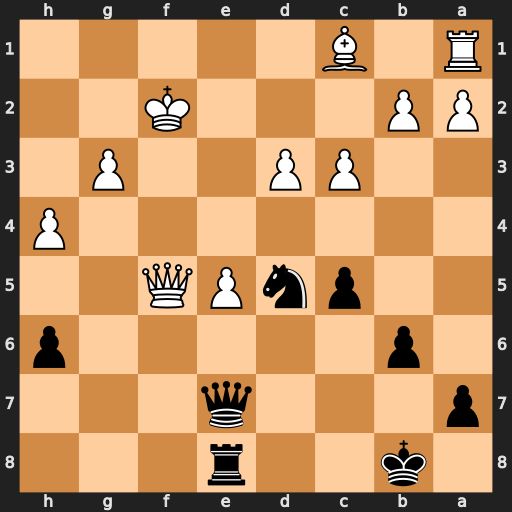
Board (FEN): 1k2r3/p3q3/1p5p/2pnPQ2/7P/2PP2P1/PP3K2/R1B5
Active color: b
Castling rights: -
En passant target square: -
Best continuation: Rf8 Qxf8+ Qxf8+